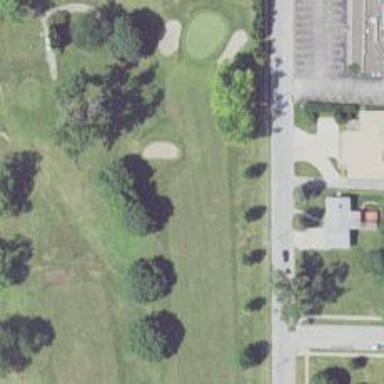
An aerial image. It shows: Golf hole.